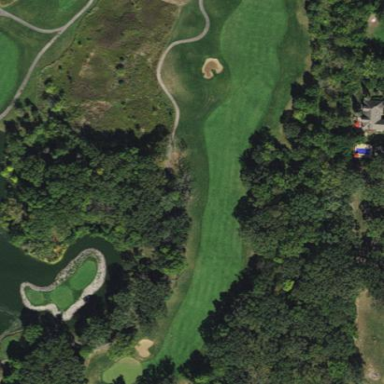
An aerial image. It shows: Grassy area designated as golf fairway.